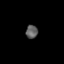
Tissue: skin
Cell type: Fibroblasts
Senescence score: 0.6903
Nuclear area (px): 157
Mean DAPI intensity: 93.898